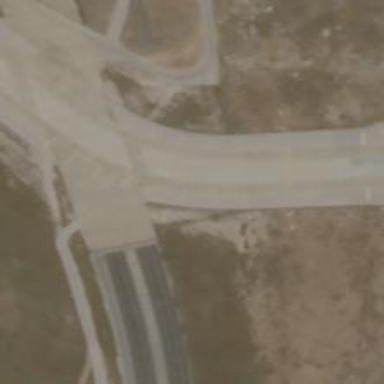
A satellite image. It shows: View of taxiway at the airport.